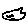
Label: fish